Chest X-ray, AP view. Patient: 11 years old, sex F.
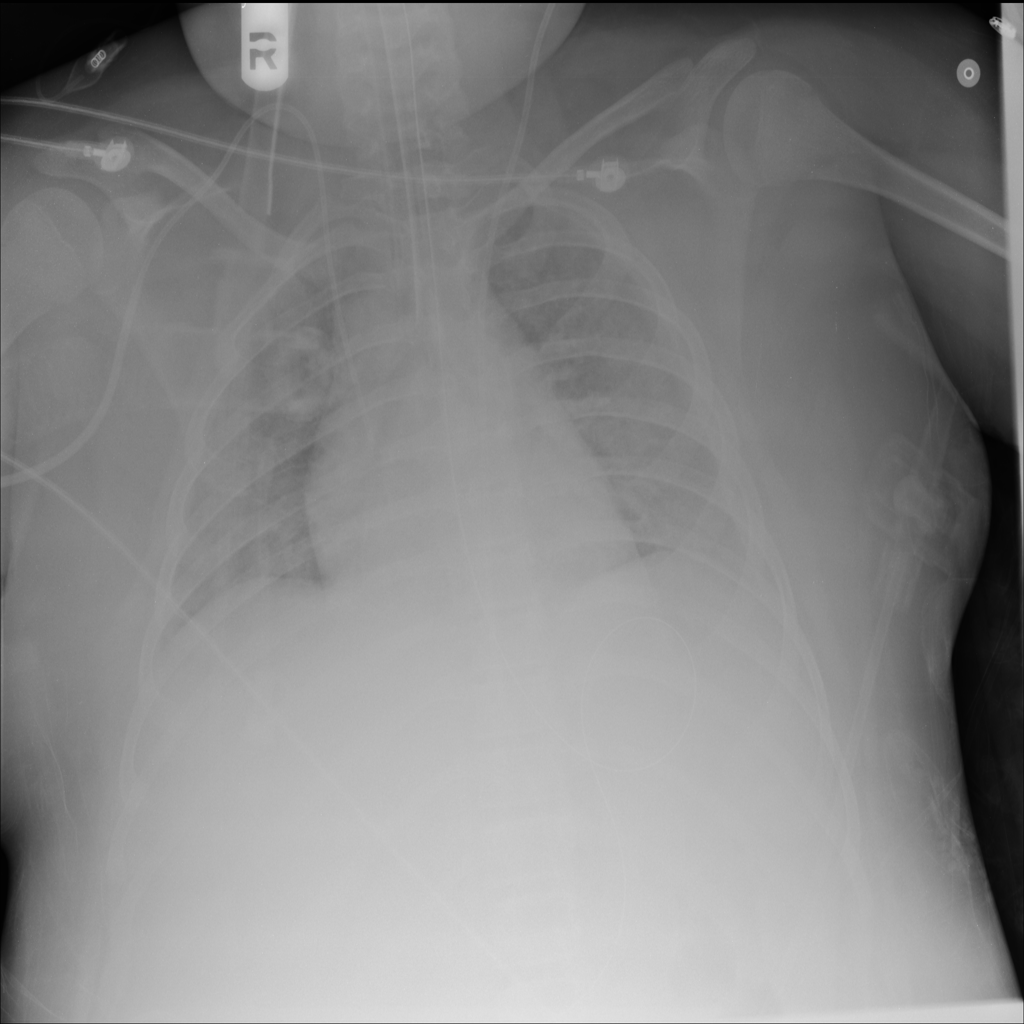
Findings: No Finding